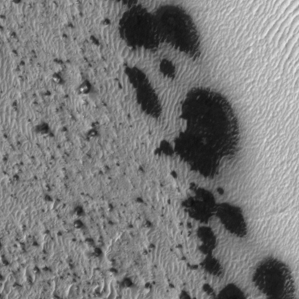
Label: frost